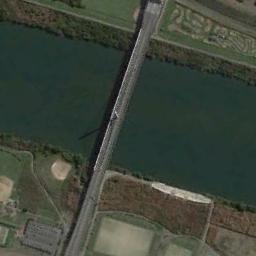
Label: bridge